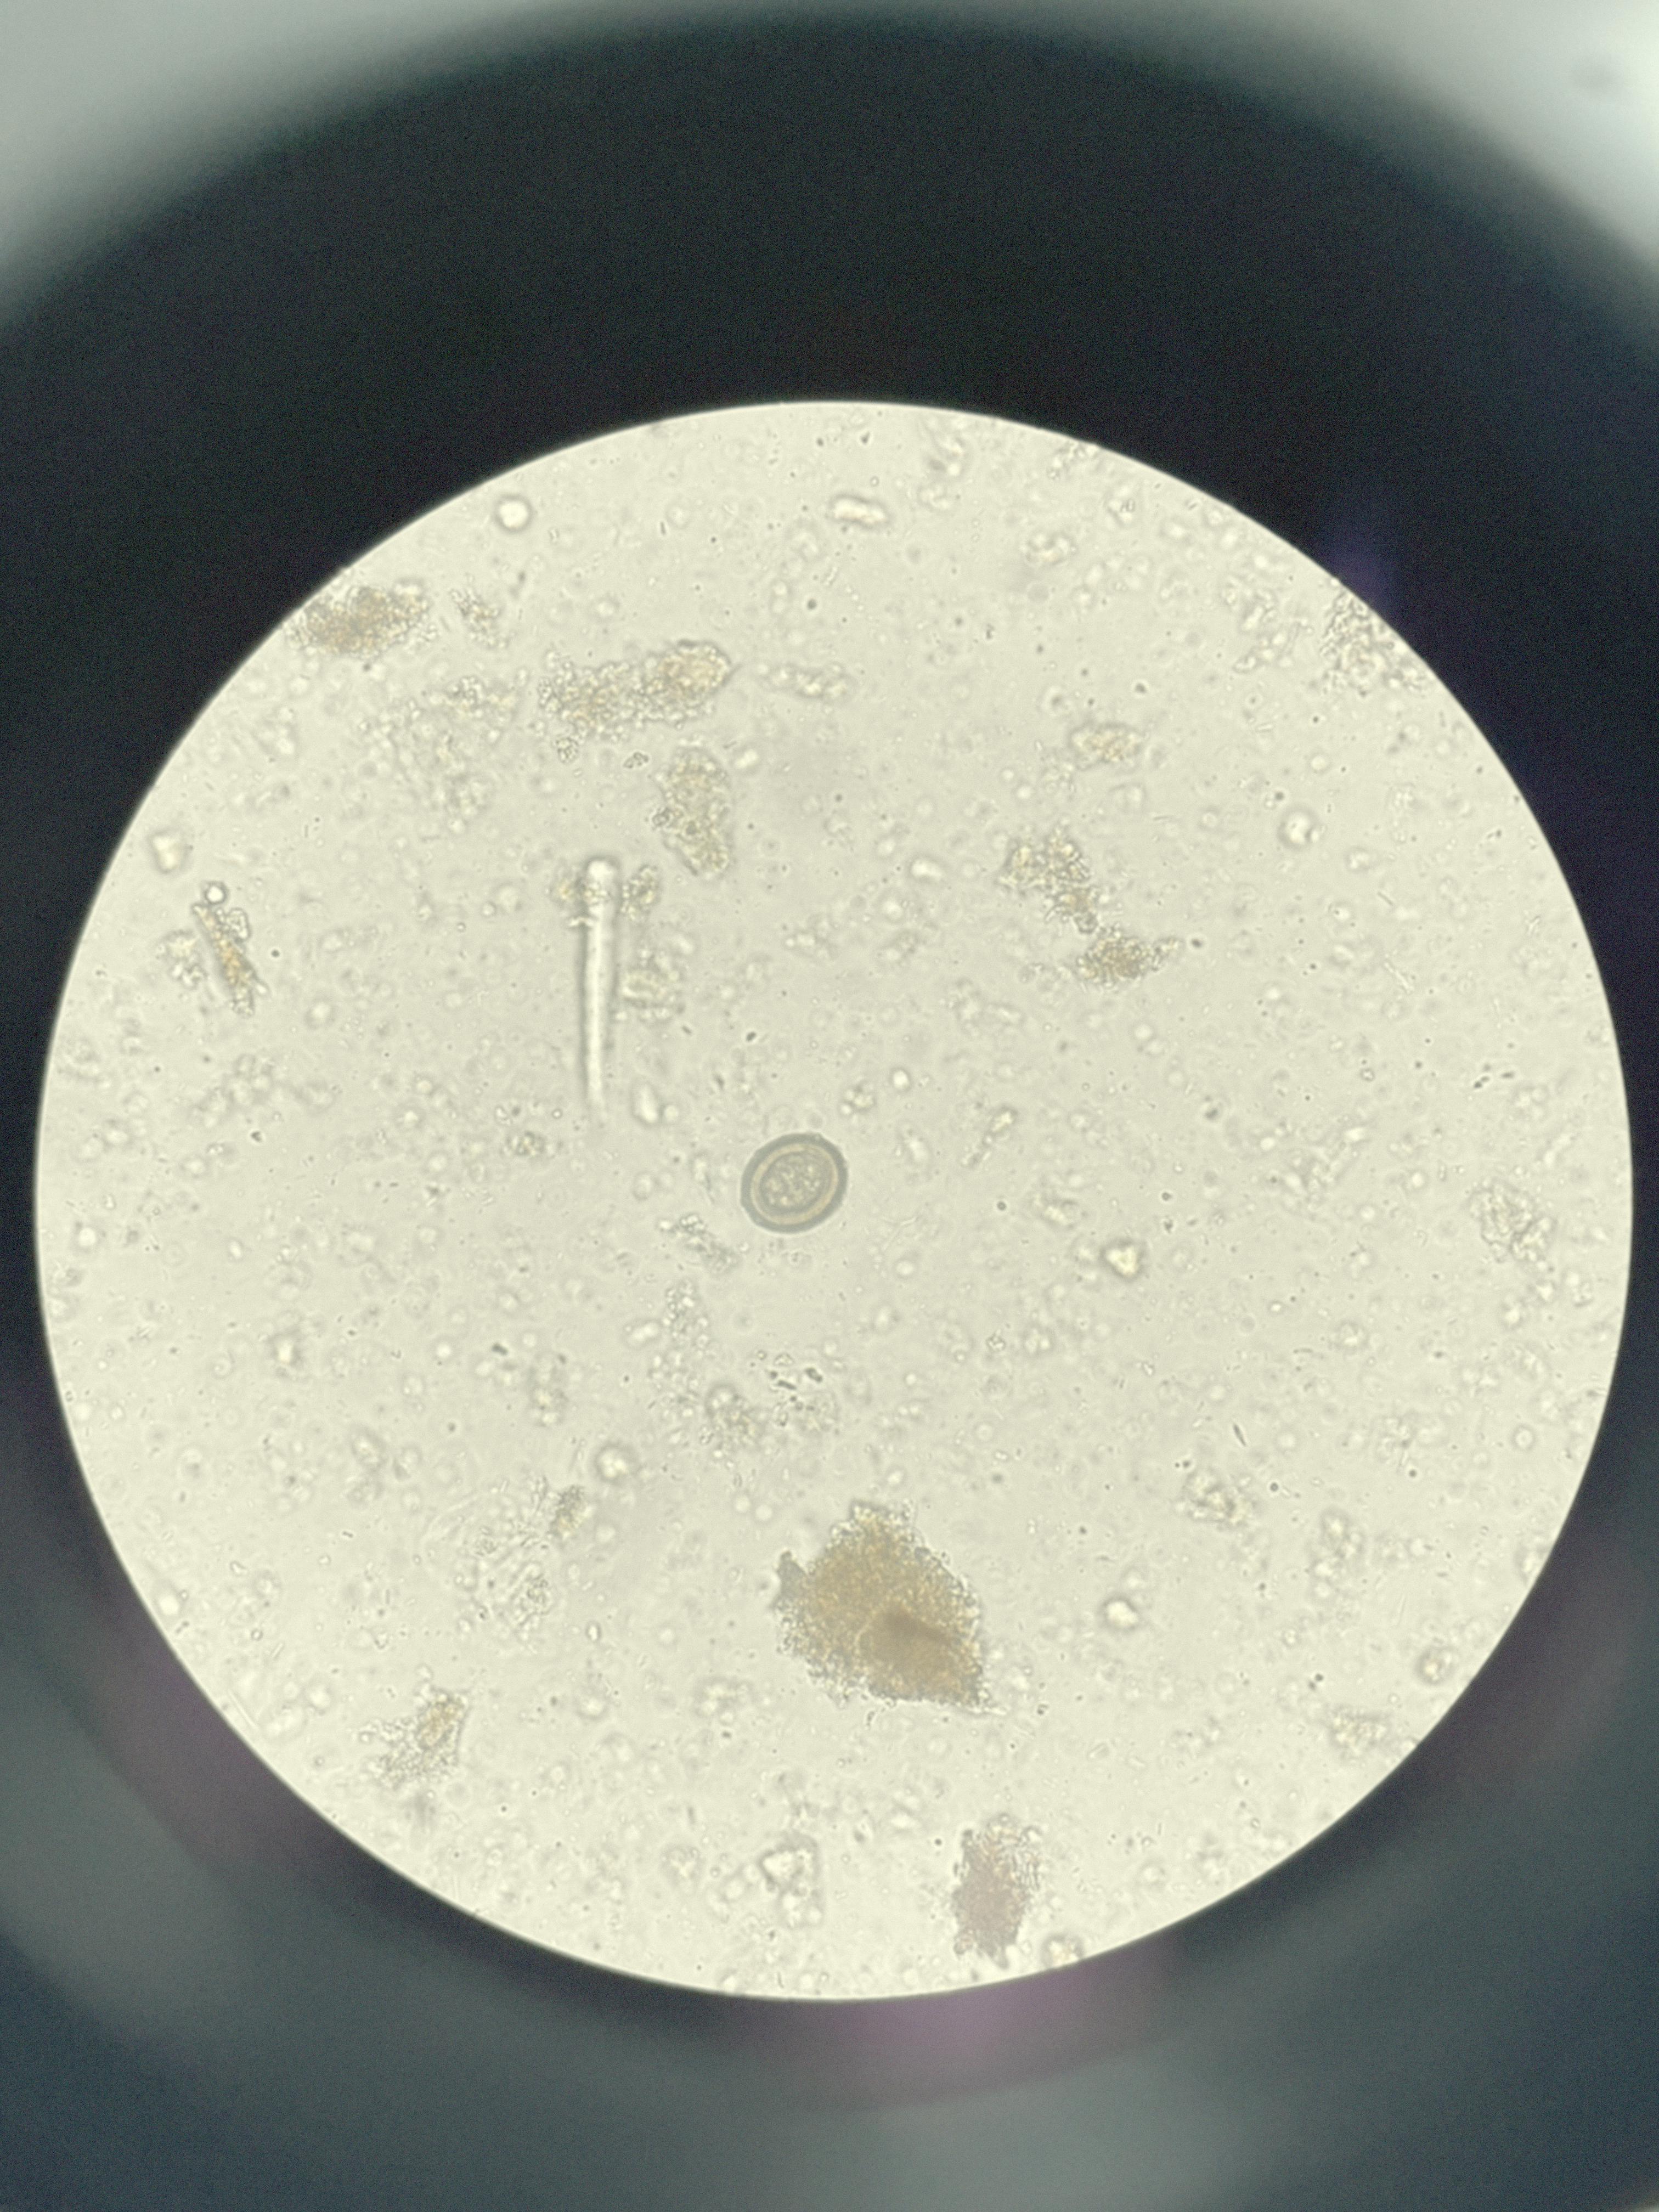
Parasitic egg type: Taenia spp. egg